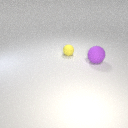
small yellow rubber sphere to the left of large purple rubber sphere